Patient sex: M
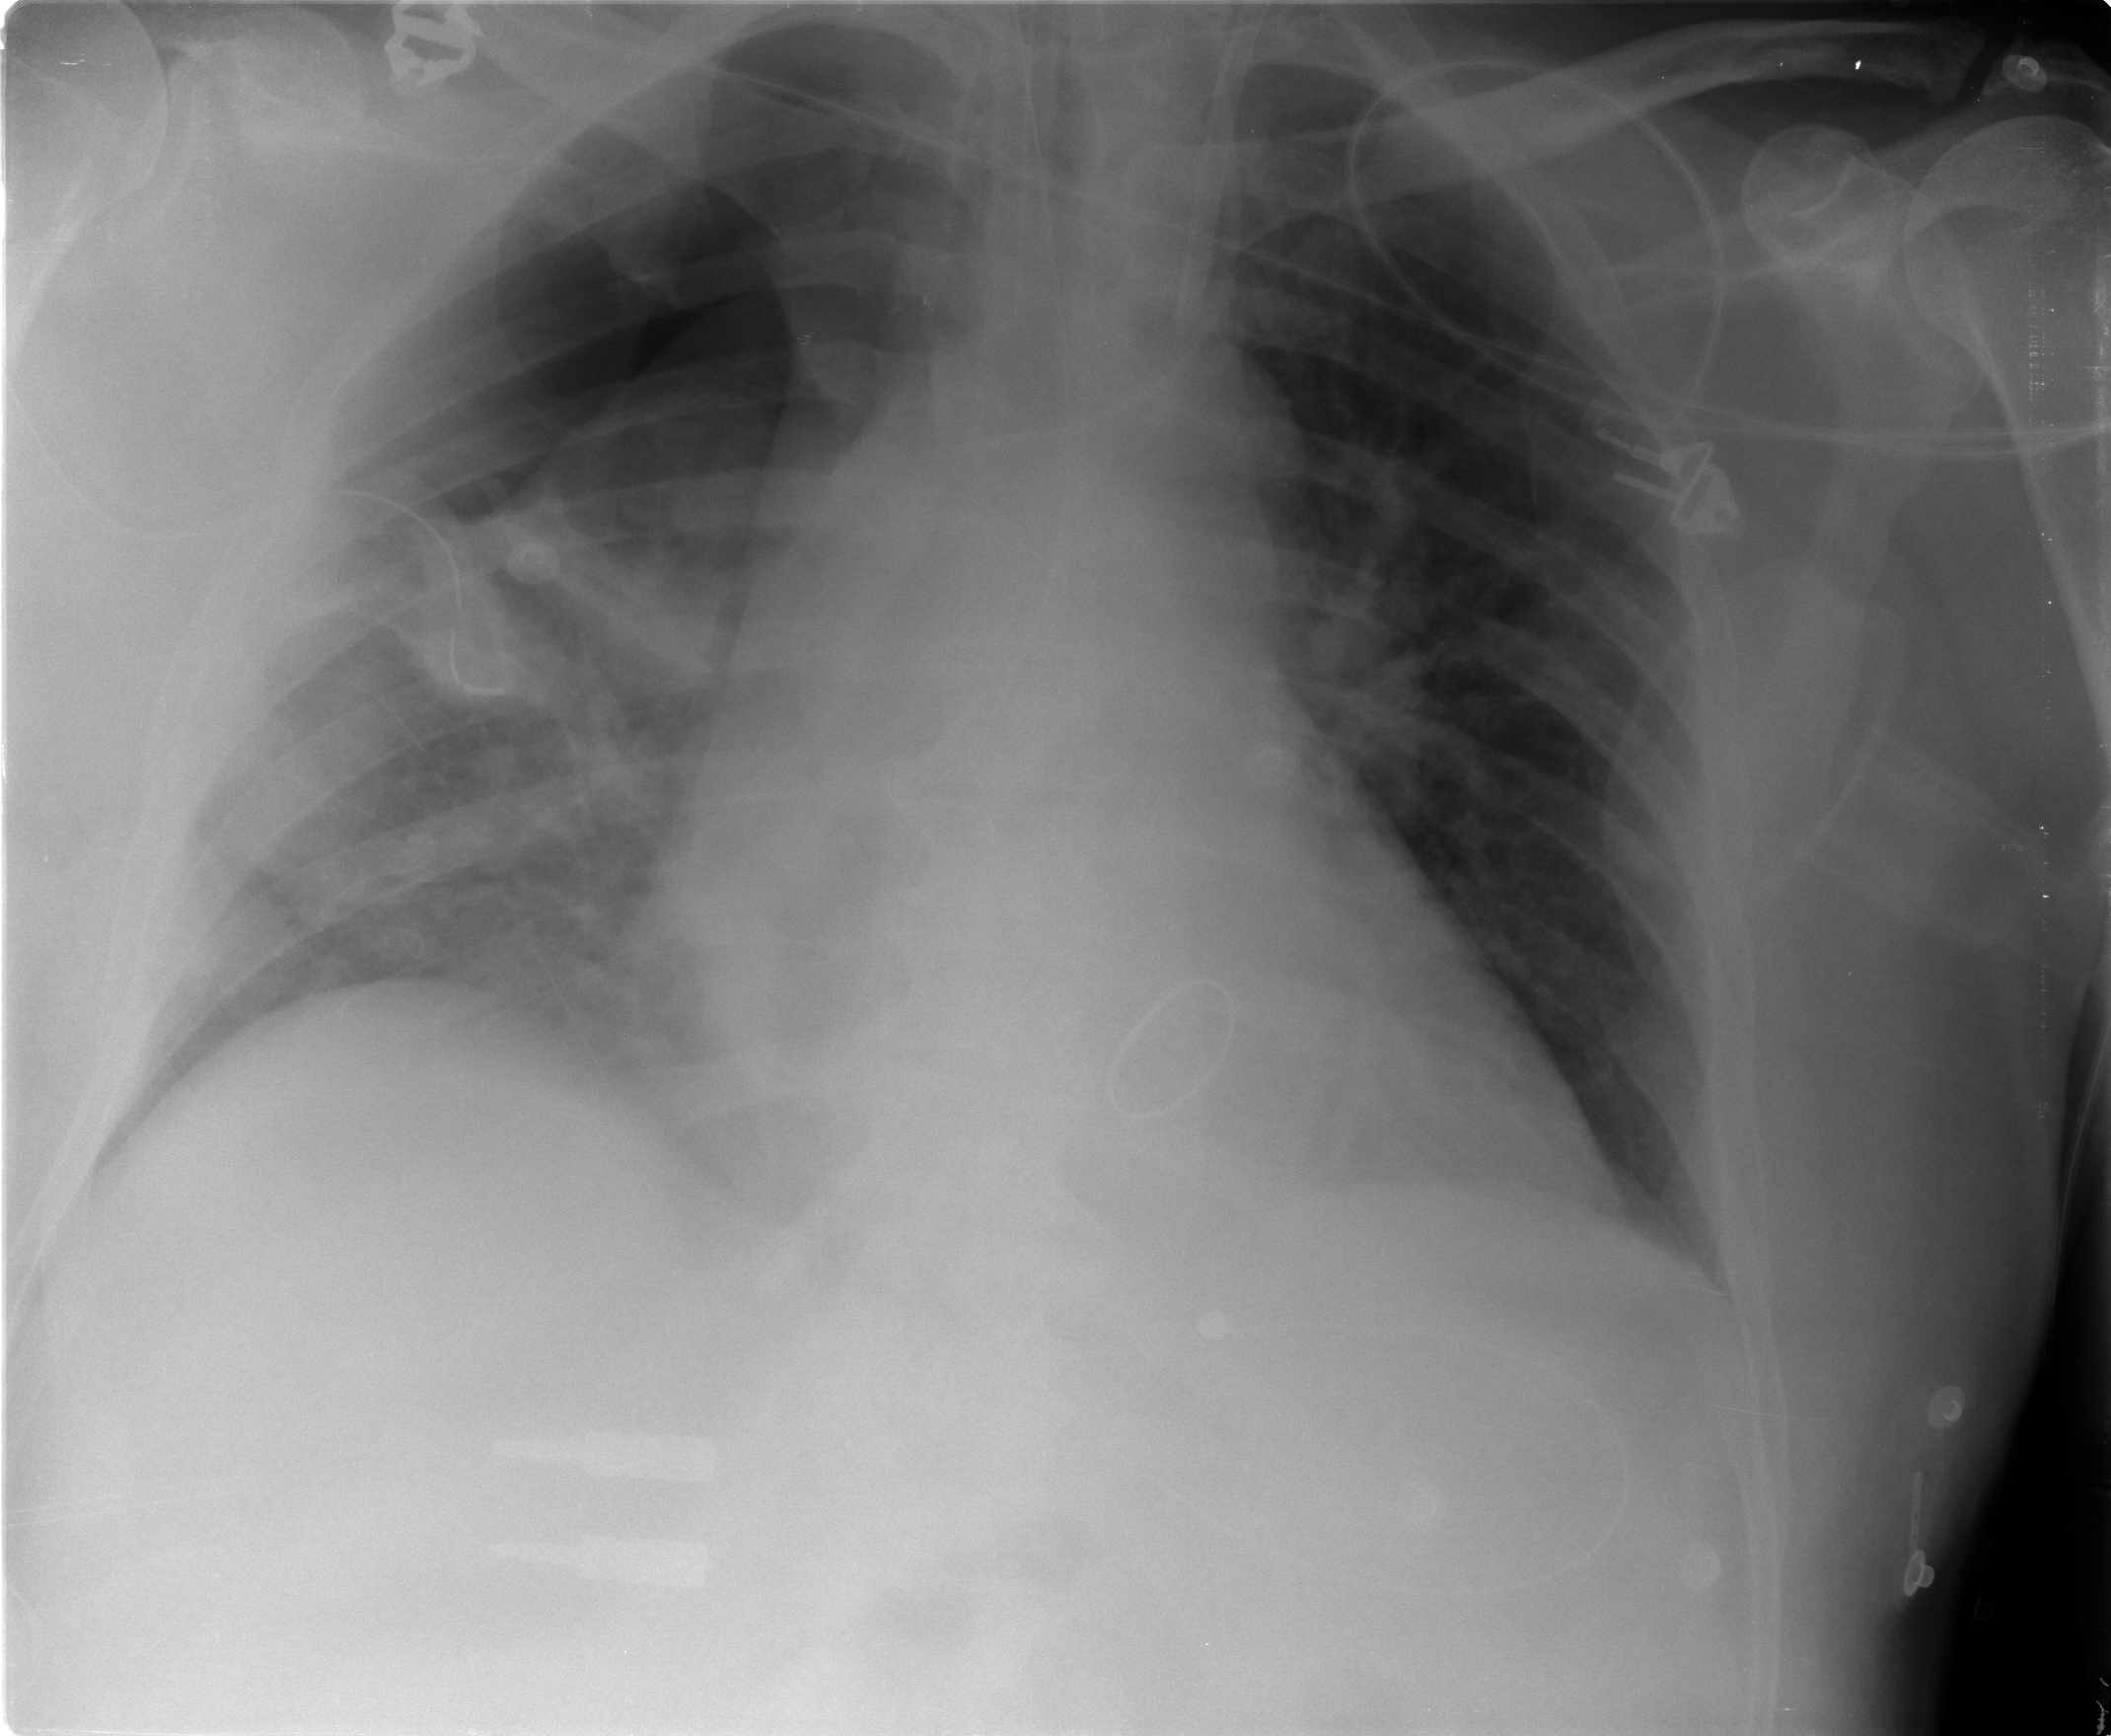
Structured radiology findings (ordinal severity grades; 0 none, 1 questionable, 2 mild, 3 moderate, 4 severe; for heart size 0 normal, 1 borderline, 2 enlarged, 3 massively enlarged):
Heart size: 2
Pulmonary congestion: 0
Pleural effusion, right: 0
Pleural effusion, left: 0
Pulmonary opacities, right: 2
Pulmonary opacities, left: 0
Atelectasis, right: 2
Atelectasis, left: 0